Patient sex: M
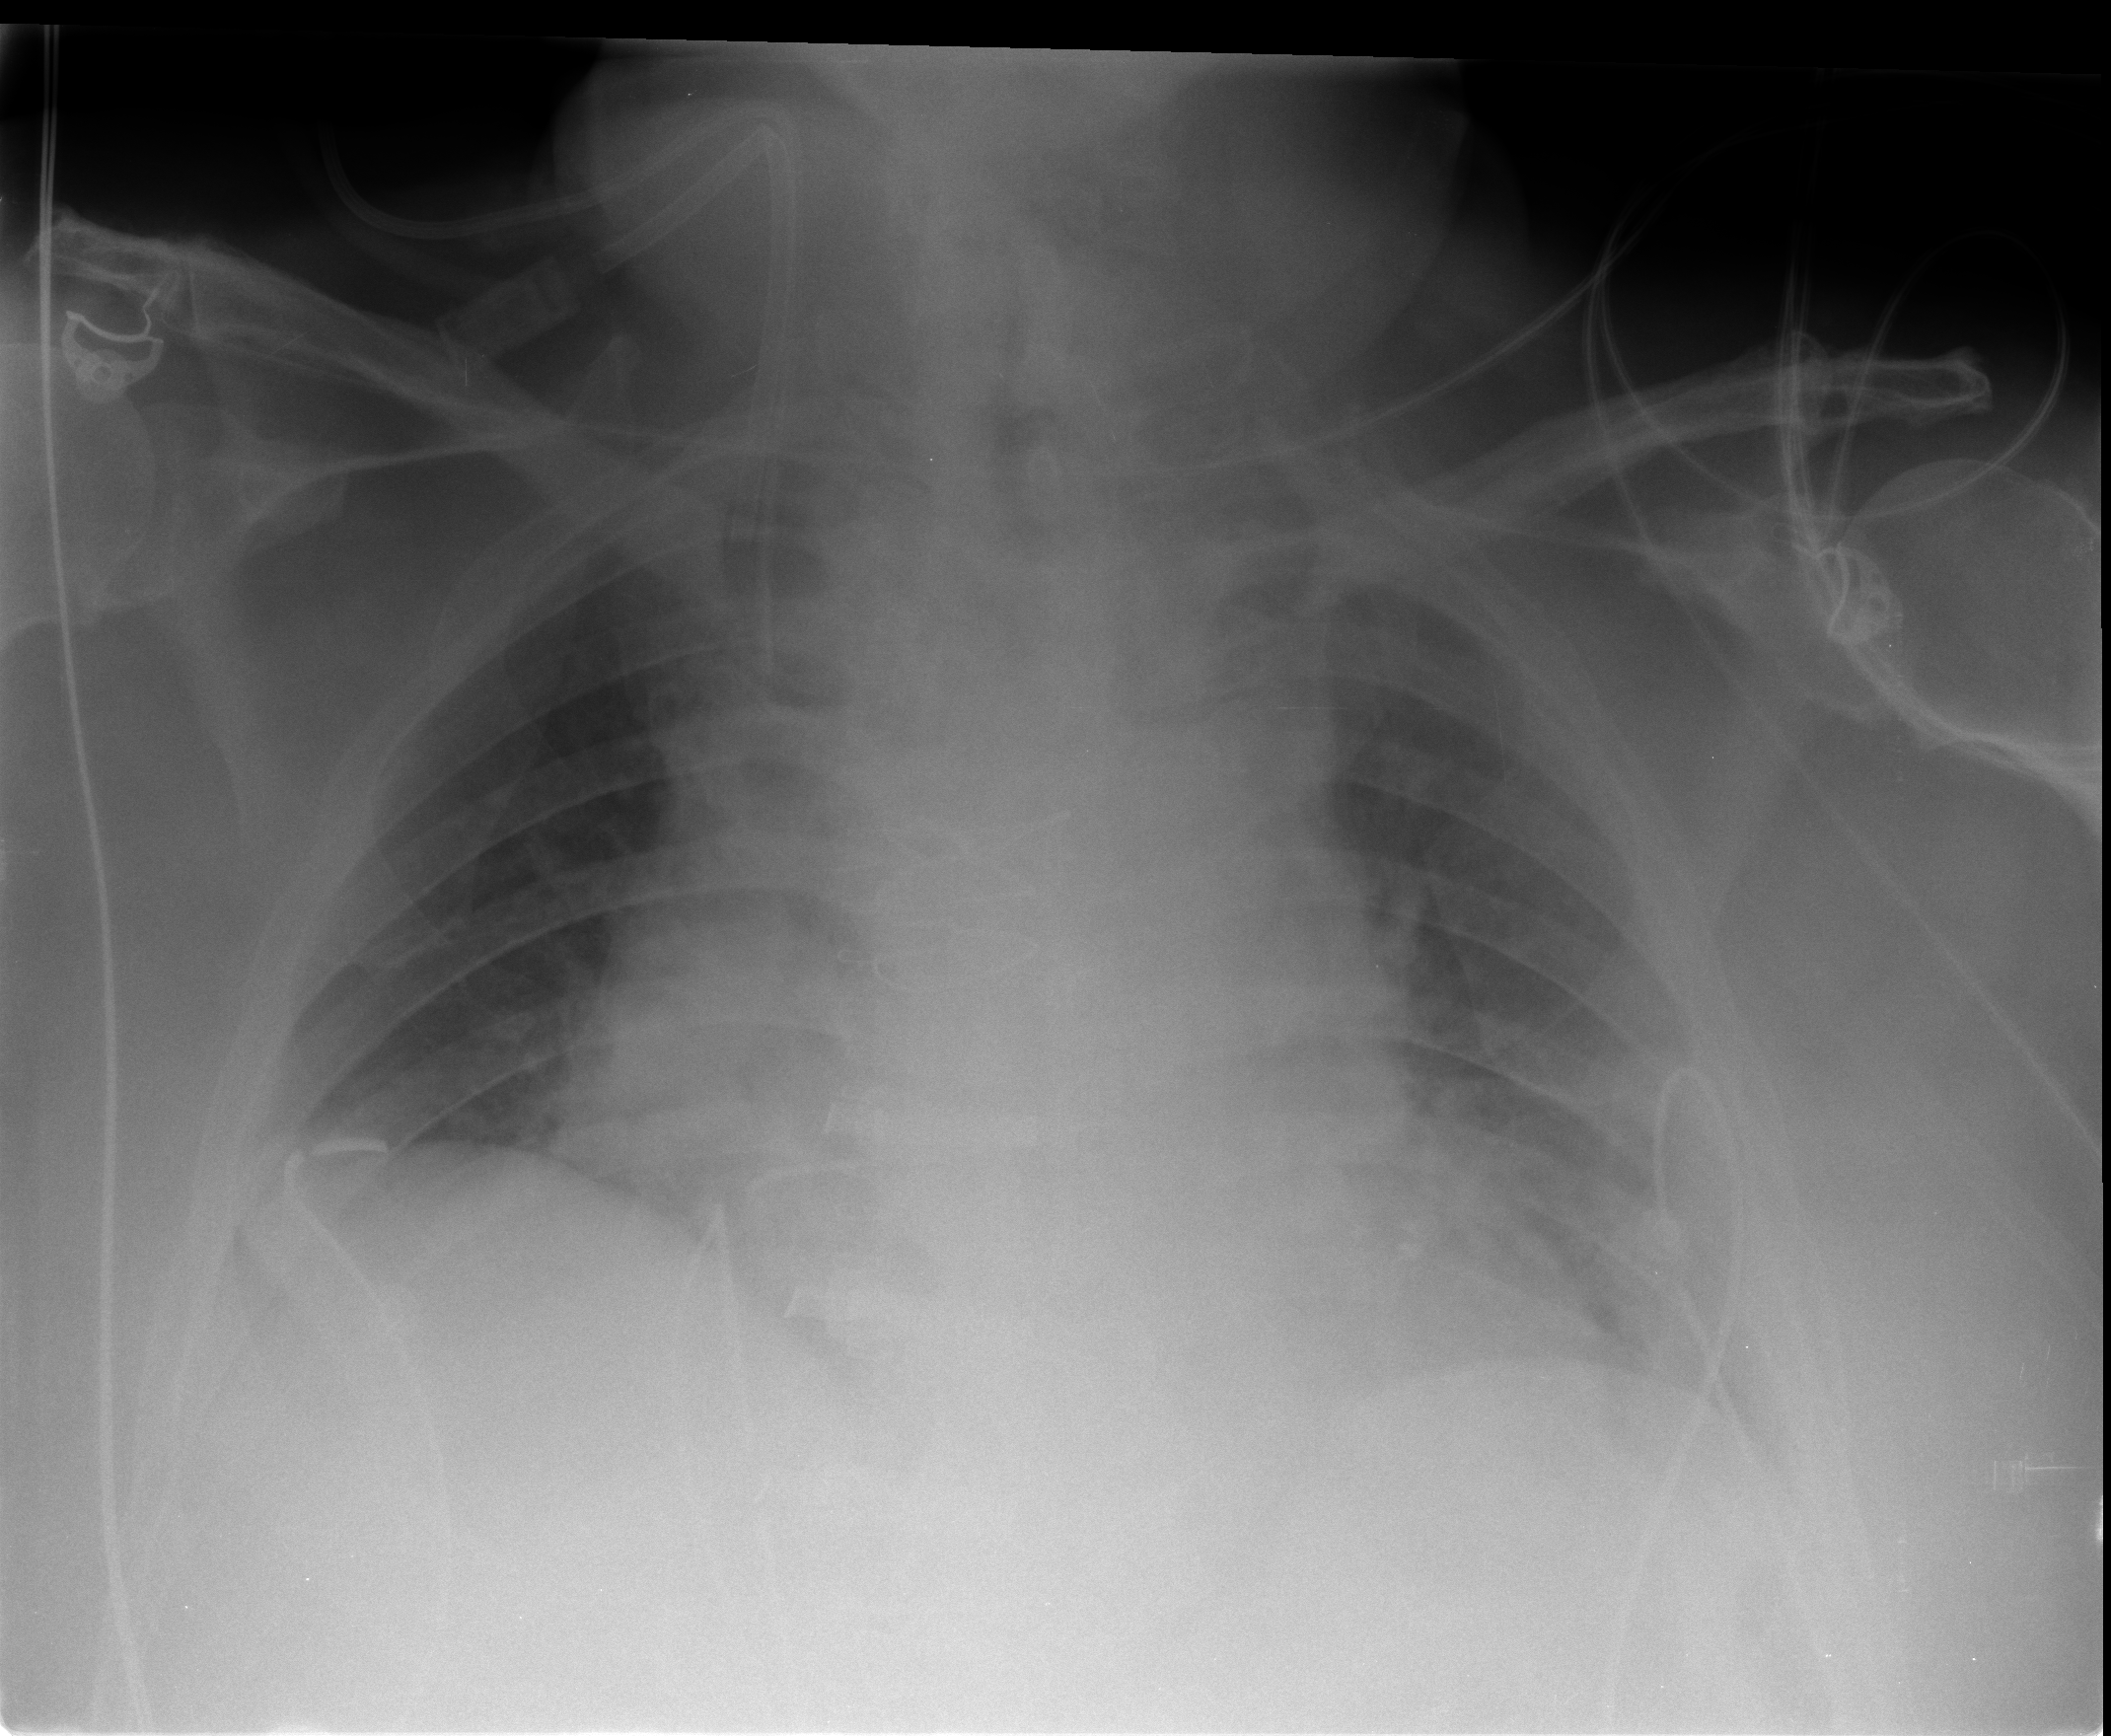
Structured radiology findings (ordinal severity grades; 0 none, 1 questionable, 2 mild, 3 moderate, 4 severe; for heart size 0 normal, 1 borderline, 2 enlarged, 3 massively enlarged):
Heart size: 2
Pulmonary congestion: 3
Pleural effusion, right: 0
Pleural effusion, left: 1
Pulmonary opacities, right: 0
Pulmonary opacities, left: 0
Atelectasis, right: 1
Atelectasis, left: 2